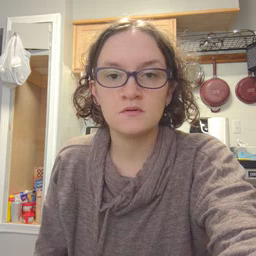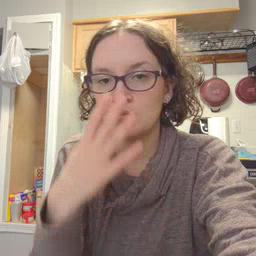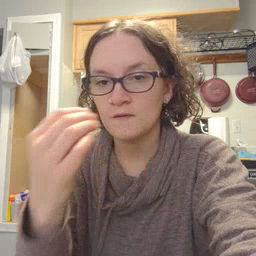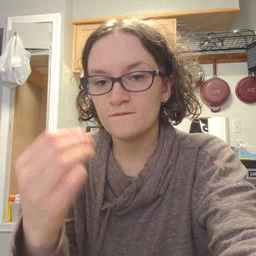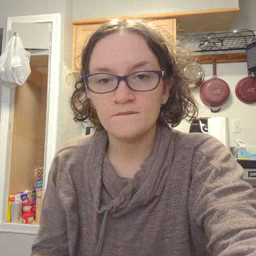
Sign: wolf